Question: When using the Graphics2D 'scale()' function with two different parameters (scaling by different ratios in x- and y-direction), everything drawn later on this Graphics2D object is scaled too. This has the strange effect that lines drawn in one direction are thicker than those in another direction. The following program produces this effect, it shows this window:

'''
public class StrokeExample extends JPanel {
public void paintComponent(Graphics context) {
super.paintComponent(context);
Graphics2D g = (Graphics2D)context.create();
g.setStroke(new BasicStroke(0.2f));
int height = getHeight();
int width = getWidth();
g.scale(width/7.0, height/4.0);
g.setColor(Color.BLACK);
g.draw(new Rectangle( 2, 1, 4, 2));
}
public static void main(String[] params) {
EventQueue.invokeLater(new Runnable(){public void run() {
StrokeExample example = new StrokeExample();
JFrame f = new JFrame("StrokeExample");
f.setSize(100, 300);
f.getContentPane().setLayout(new BorderLayout());
f.getContentPane().add(example);
f.setDefaultCloseOperation(WindowConstants.DISPOSE_ON_CLOSE);
f.setVisible(true);
}});
}
}
'''
I'm using this coordinate transform to avoid having to manually transform my application model coordinates (the (2,1, 2,4) in this example) to screen (or component) pixel coordinates, but I don't want this stroke distortion. In other words, , independent of current x- and y-scale-factors.
I know what produces this effect (the Stroke object creates a stroked shape of the rectangle to be painted in user coordinates, which then are translated to screen coordinates), but I'm not sure on how to solve this.
- - -
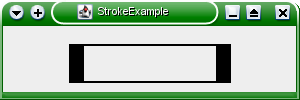
Answer: Turns out my question was not so horrible difficult, and that my two ideas given in the question are actually the same idea. Here is a 'TransformedStroke' class which implements a distorted 'Stroke' by transforming the 'Shape'.
'''
import java.awt.*;
import java.awt.geom.*;
/**
* A implementation of {@link Stroke} which transforms another Stroke
* with an {@link AffineTransform} before stroking with it.
*
* This class is immutable as long as the underlying stroke is
* immutable.
*/
public class TransformedStroke
implements Stroke
{
/**
* To make this serializable without problems.
*/
private static final long serialVersionUID = 1;
/**
* the AffineTransform used to transform the shape before stroking.
*/
private AffineTransform transform;
/**
* The inverse of {@link #transform}, used to transform
* back after stroking.
*/
private AffineTransform inverse;
/**
* Our base stroke.
*/
private Stroke stroke;
/**
* Creates a TransformedStroke based on another Stroke
* and an AffineTransform.
*/
public TransformedStroke(Stroke base, AffineTransform at)
throws NoninvertibleTransformException
{
this.transform = new AffineTransform(at);
this.inverse = transform.createInverse();
this.stroke = base;
}
/**
* Strokes the given Shape with this stroke, creating an outline.
*
* This outline is distorted by our AffineTransform relative to the
* outline which would be given by the base stroke, but only in terms
* of scaling (i.e. thickness of the lines), as translation and rotation
* are undone after the stroking.
*/
public Shape createStrokedShape(Shape s) {
Shape sTrans = transform.createTransformedShape(s);
Shape sTransStroked = stroke.createStrokedShape(sTrans);
Shape sStroked = inverse.createTransformedShape(sTransStroked);
return sStroked;
}
}
'''
My paint-method using it then looks like this:
'''
public void paintComponent(Graphics context) {
super.paintComponent(context);
Graphics2D g = (Graphics2D)context.create();
int height = getHeight();
int width = getWidth();
g.scale(width/4.0, height/7.0);
try {
g.setStroke(new TransformedStroke(new BasicStroke(2f),
g.getTransform()));
}
catch(NoninvertibleTransformException ex) {
// should not occur if width and height > 0
ex.printStackTrace();
}
g.setColor(Color.BLACK);
g.draw(new Rectangle( 1, 2, 2, 4));
}
'''
Then my window looks like this:

I'm quite content with this, but if someone has more ideas, feel free to answer nevertheless.
---
This 'g.getTransform()' is returning the transformation of relative to the device space, not only the transformation applied after the '.create()'. So, if someone did some scaling before giving the Graphics to my component, this would still draw with a 2-device-pixel width stroke, not 2 pixels of the grapics given to my method. If this would be a problem, use it like this:
'''
public void paintComponent(Graphics context) {
super.paintComponent(context);
Graphics2D g = (Graphics2D)context.create();
AffineTransform trans = new AffineTransform();
int height = getHeight();
int width = getWidth();
trans.scale(width/4.0, height/7.0);
g.transform(trans);
try {
g.setStroke(new TransformedStroke(new BasicStroke(2f),
trans));
}
catch(NoninvertibleTransformException ex) {
// should not occur if width and height > 0
ex.printStackTrace();
}
g.setColor(Color.BLACK);
g.draw(new Rectangle( 1, 2, 2, 4));
}
'''
In Swing normally your Graphics given to the 'paintComponent' is only translated (so (0,0) is the upper left corner of your component), not scaled, so there is no difference.